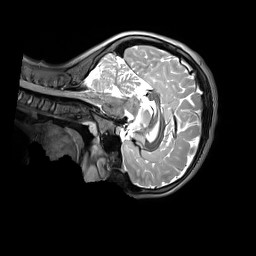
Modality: T2w
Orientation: sagittal
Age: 13
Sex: male
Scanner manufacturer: siemens
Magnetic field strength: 3 T
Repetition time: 3.2 s
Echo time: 0.408 s